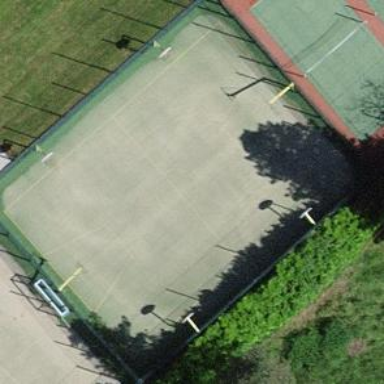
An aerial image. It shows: Basketball court in the leisure land pitch.